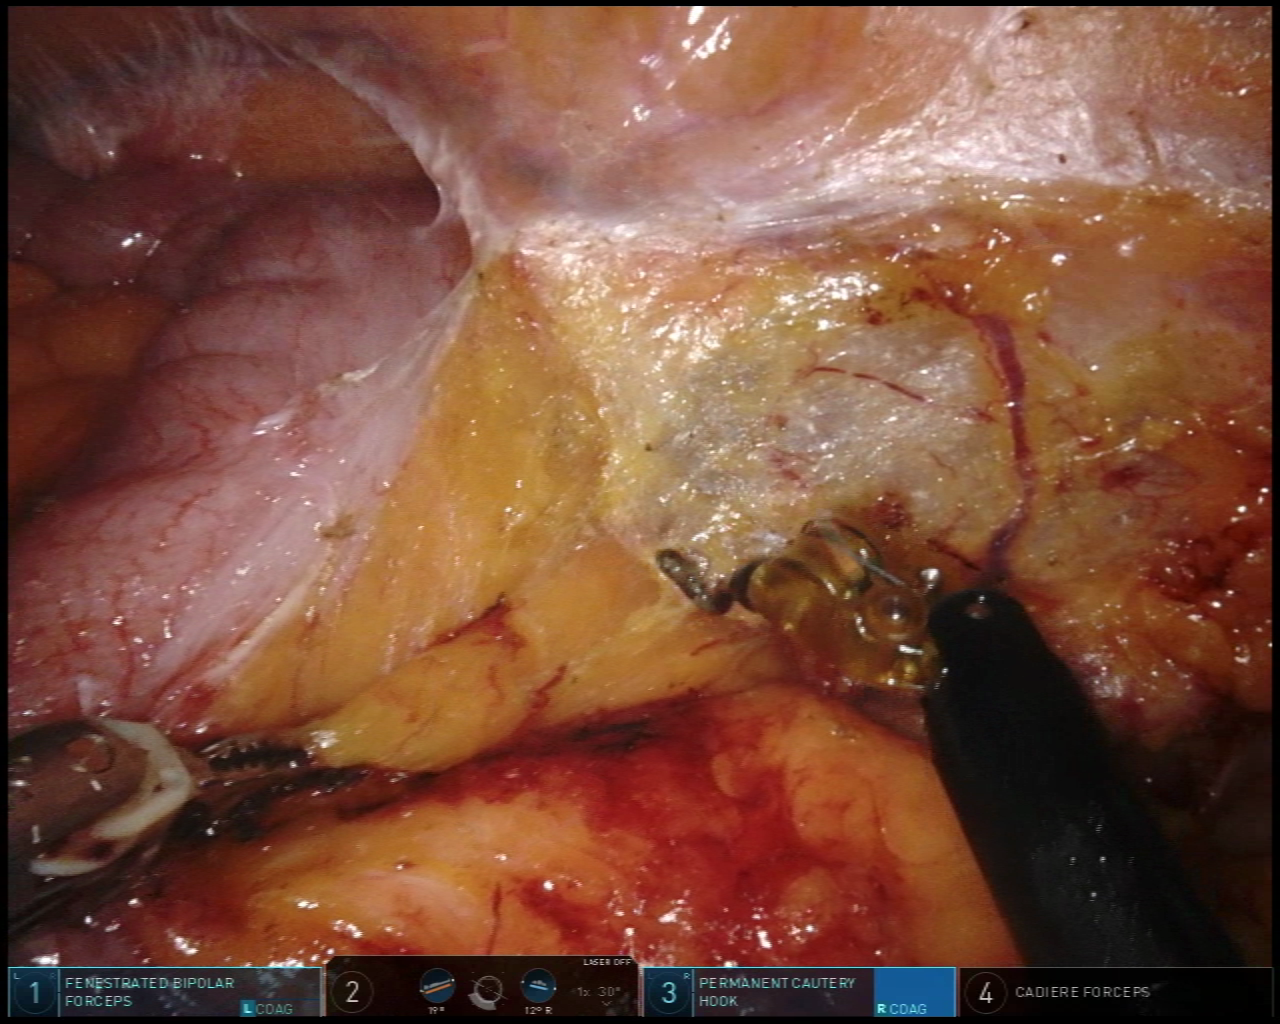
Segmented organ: colon
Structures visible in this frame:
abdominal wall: yes
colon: yes
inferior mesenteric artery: no
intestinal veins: no
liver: no
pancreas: no
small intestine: no
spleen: no
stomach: no
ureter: no
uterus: no
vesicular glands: no